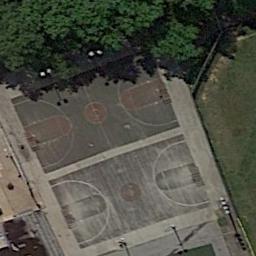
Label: basketball_court